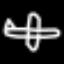
Label: airplane